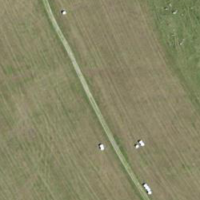
EUNIS habitat code: 26
Species observed at this site:
Vaccinium uliginosum